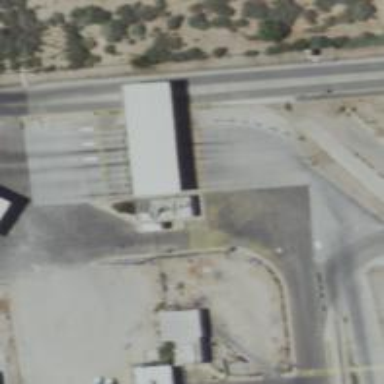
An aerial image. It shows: Border control barrier.